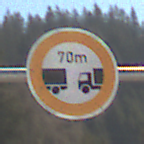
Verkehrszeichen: VerbotUnterschreitenMindestabstand
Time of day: Midday
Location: Outdoor (Nature)
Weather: PartlyCloudy
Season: NotSpecified
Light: Natural